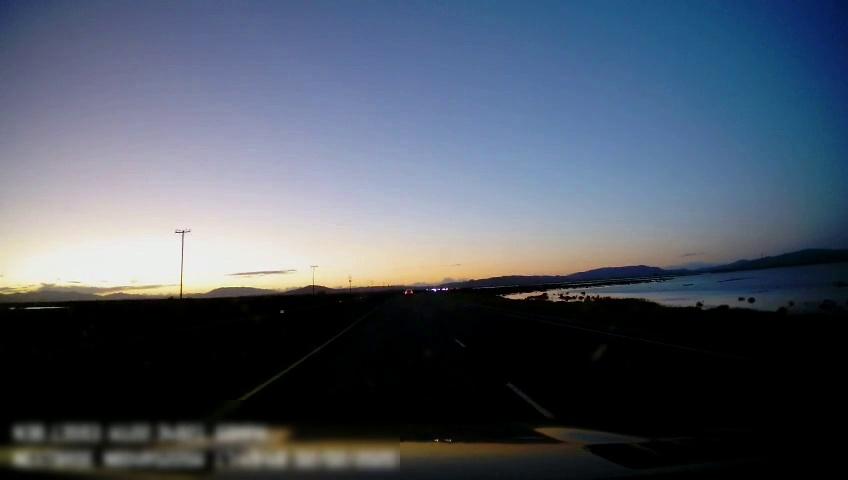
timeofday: Dusk/Dawn/Twilight
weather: Sunny
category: Drivable Space
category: Lanes | Current Lane
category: Lanes | Current Lane
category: Lanes | Alternate Lane